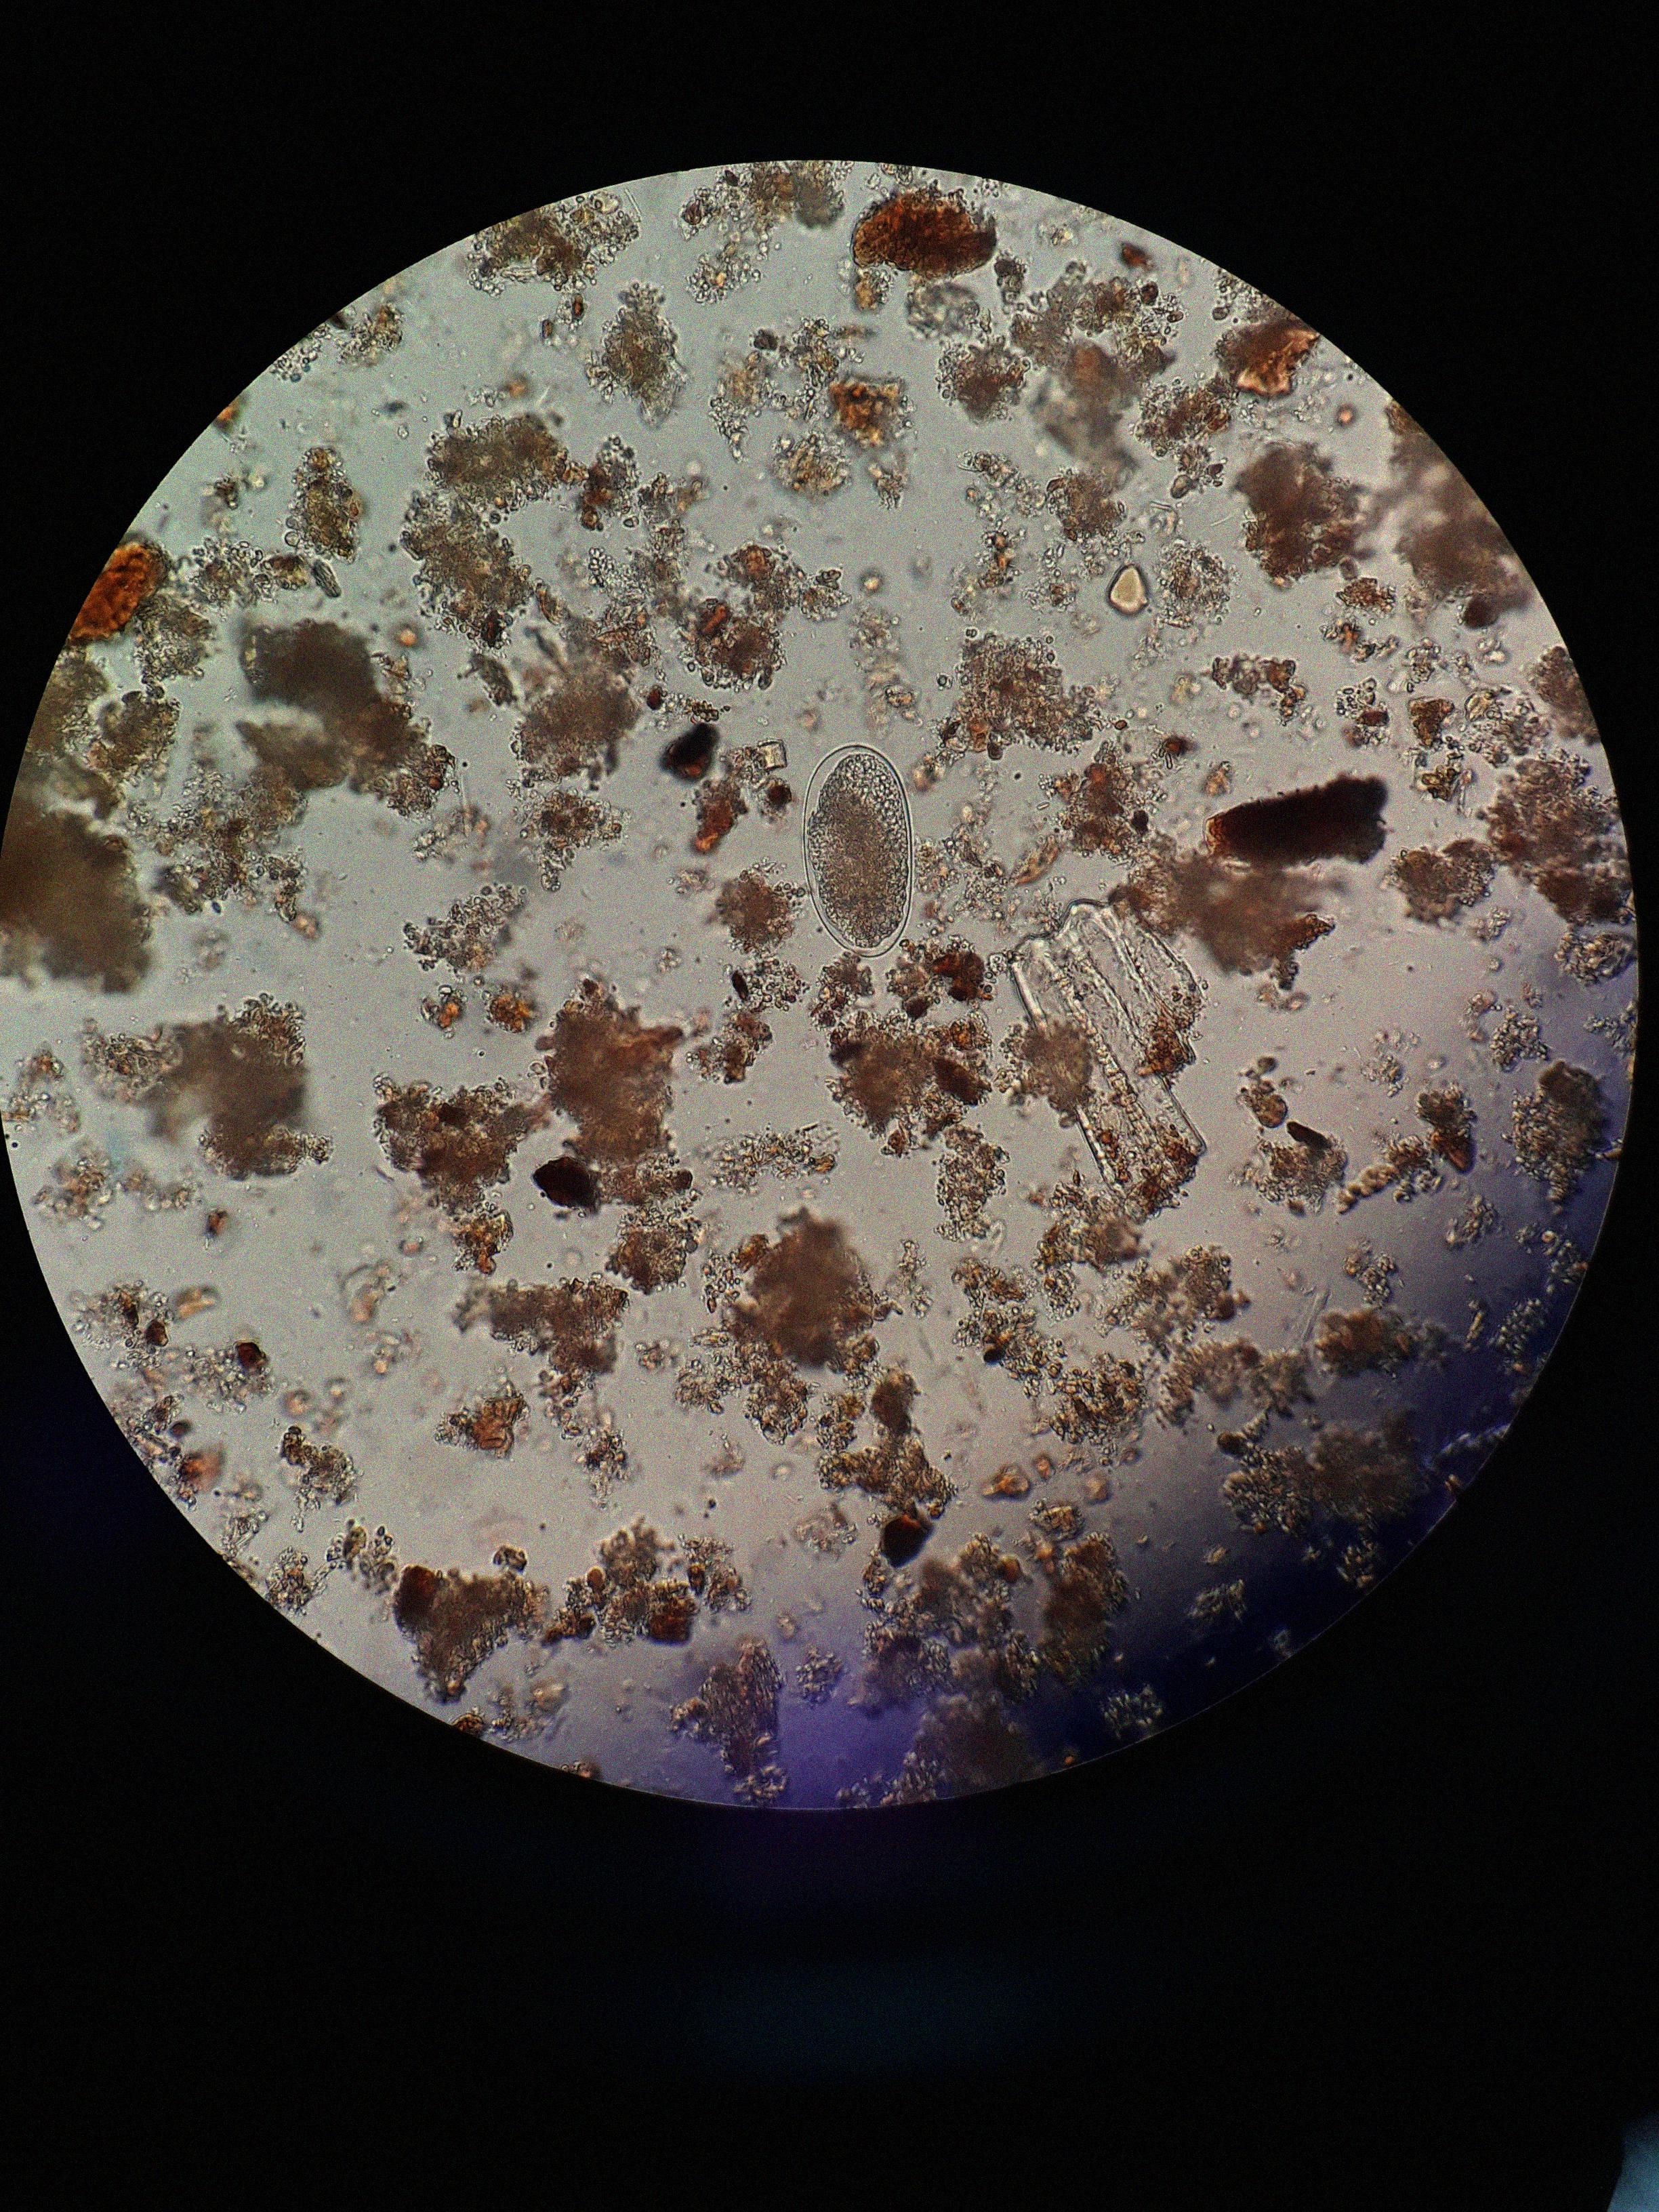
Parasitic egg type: Hookworm egg